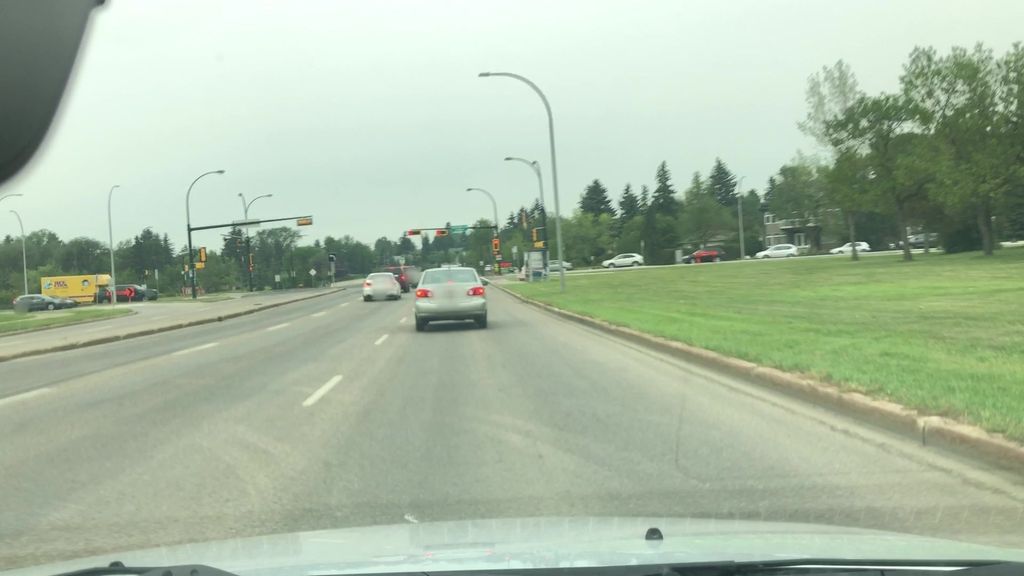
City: edmonton